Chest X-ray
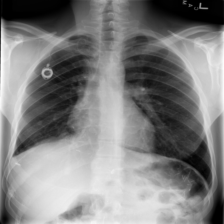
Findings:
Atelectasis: negative
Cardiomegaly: negative
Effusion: negative
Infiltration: negative
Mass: negative
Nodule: positive
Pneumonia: negative
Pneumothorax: negative
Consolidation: negative
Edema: negative
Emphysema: negative
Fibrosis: negative
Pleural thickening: negative
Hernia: negative